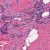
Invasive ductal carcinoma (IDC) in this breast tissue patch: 0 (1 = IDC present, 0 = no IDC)